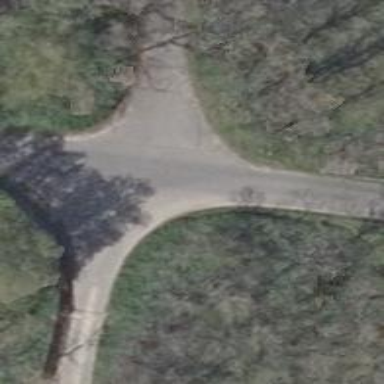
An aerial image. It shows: Unclassified road with asphalt surface.